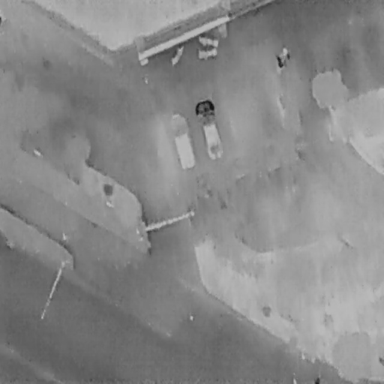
There are eight objects shown in the infrared image, including two People, four Bicycles, and two Cars.